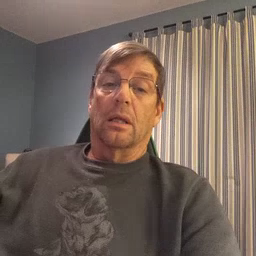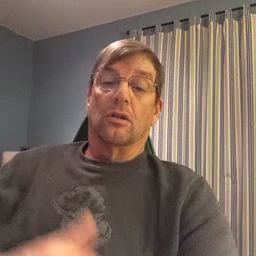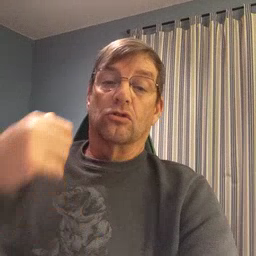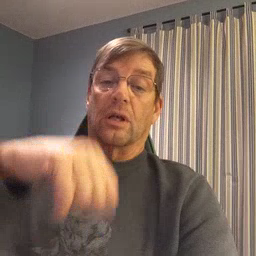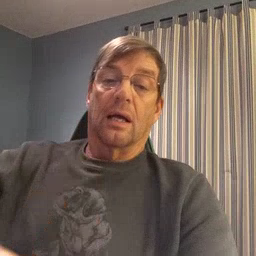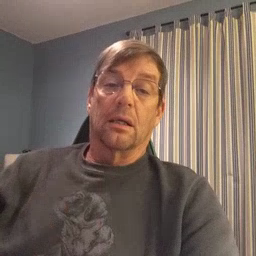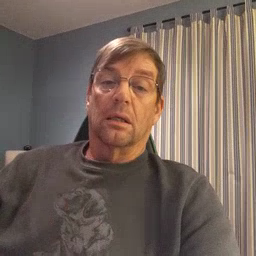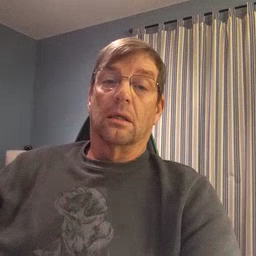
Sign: jacket